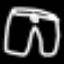
Label: pants